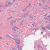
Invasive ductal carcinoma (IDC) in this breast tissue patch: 1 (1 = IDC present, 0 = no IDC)